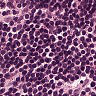
Metastatic tissue present: no